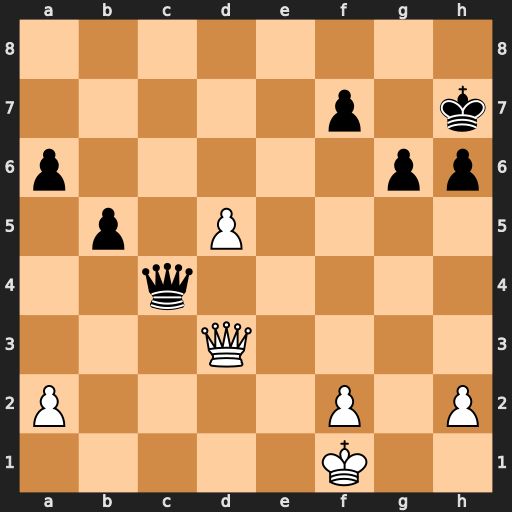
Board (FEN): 8/5p1k/p5pp/1p1P4/2q5/3Q4/P4P1P/5K2
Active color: w
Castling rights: -
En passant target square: -
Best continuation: Qxc4 bxc4 d6